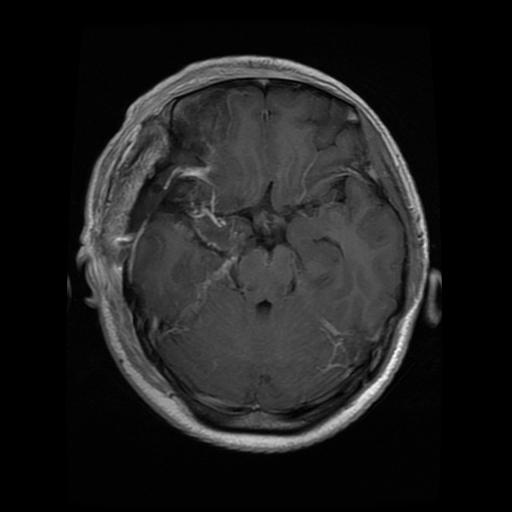
Label: glioma